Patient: sex F, age 65
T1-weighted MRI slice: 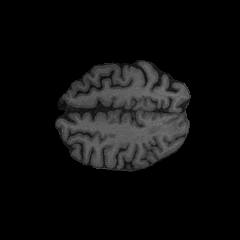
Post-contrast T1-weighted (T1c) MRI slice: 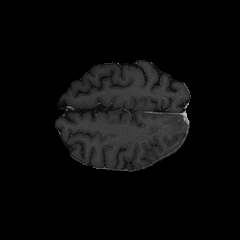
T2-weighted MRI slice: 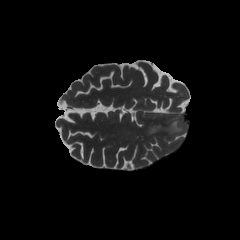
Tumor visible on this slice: yes
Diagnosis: Glioblastoma, IDH-wildtype
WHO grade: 4